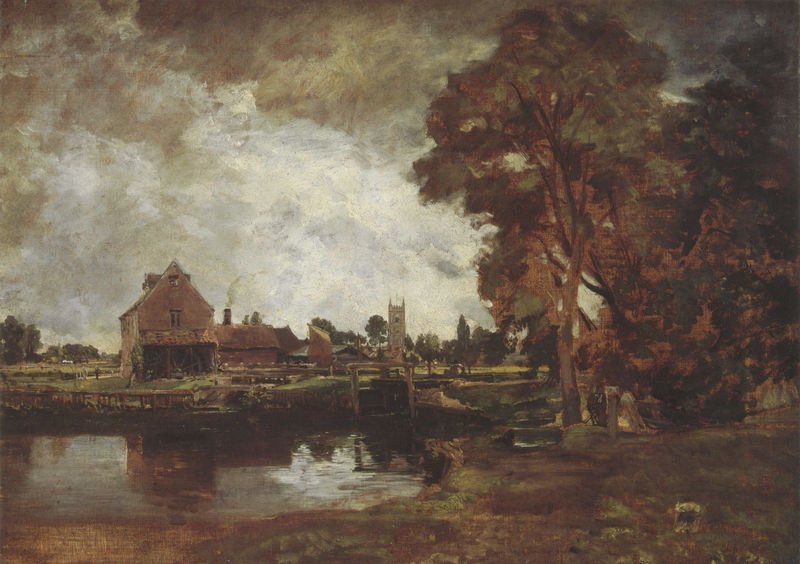
Titel: Dedham Lock and Mill
Künstler: John Constable
Standort: London
Institution: Tate Gallery
Schlagwörter: baum, dunkel, gemälde, gewitter, himmel, laub, schatten, wasser, wolken, baumstämme, bäume, fluss, grün, kirchturm, landschaft, menschen, see, teich, ufer, braun, fenster, grau, licht, schwarz, weiss, ölbild, dach, gebäude, gras, haus, rasen, tiere, weg, wiese, wolke, zaun, beige, architektur, holland, öl, bach, felder, ferne, häuser, mühle, natur, spiegelung, stamm, vieh, wind, brücke, einsam, gewässer, kirche, rauch, wasserspiegelung, wiesen, land, england, wald, bauern, kamin, schornstein, turm, bewölkt, düster, ort, dorf, ziegel, bauernhof, herbst, hof, industrie, wehr, constable, steg, unwetter, woken, still, ortschaft, regen, bedeckt, lichtung, gut, tümpel, rotbraun, bauernhaus, stall, weier, gehöft, bau, bauten, wasserrad, krippe, bauwerk, silo, romanisch, spigelung, schleuse, wassermühle, scheine, farm, staudamm, hause, siegelung